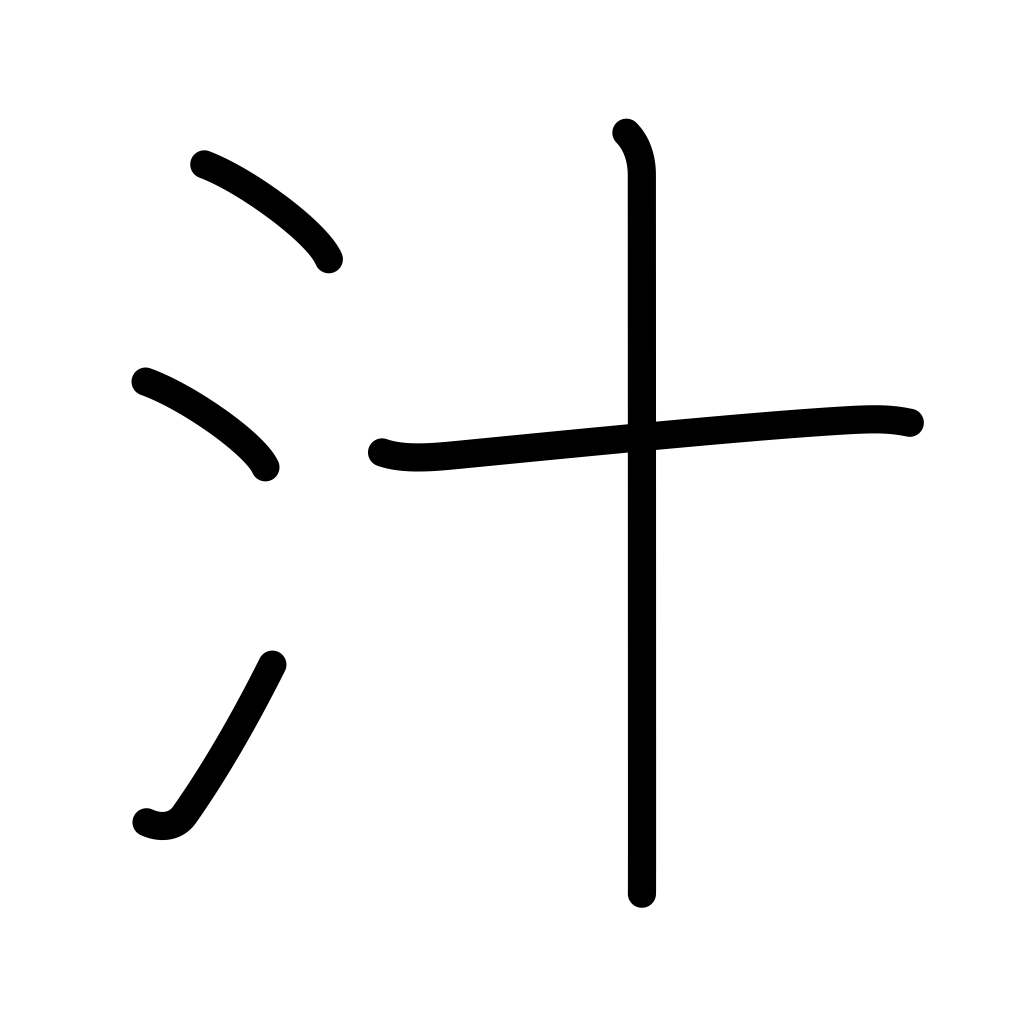
Meaning: soup, juice, broth, sap, gravy, pus